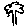
Label: tree